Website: walmart
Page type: stored-credit-cards
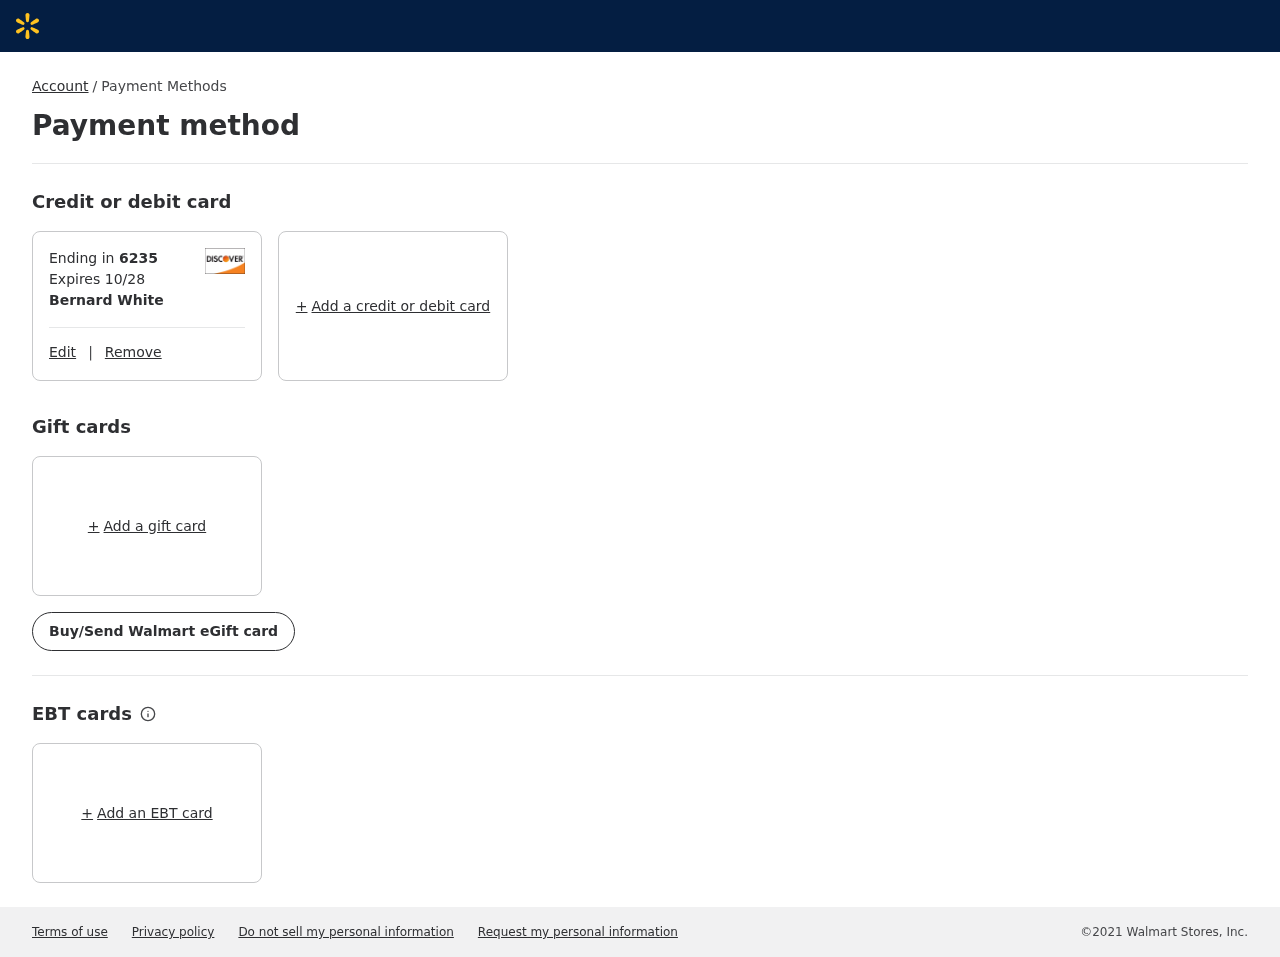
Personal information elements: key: PII_CARD_EXPIRY
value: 10/28
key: PII_CARD_LAST4
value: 6235
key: PII_FULLNAME
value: Bernard White